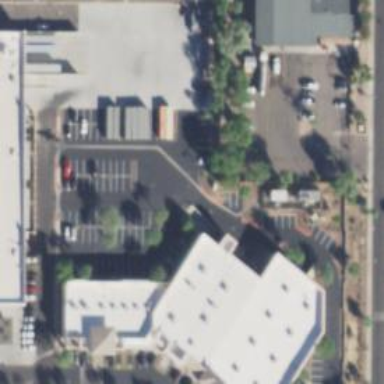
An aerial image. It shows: Parking area.